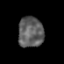
Tissue: prostate
Cell type: Epithelial cells
Senescence score: 0.2796
Nuclear area (px): 761
Mean DAPI intensity: 94.681